Interaction volume radius: 10 \u00c5
Interaction volume height: 20 \u00c5
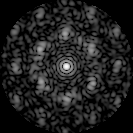
Disorder parameter: 0.6874